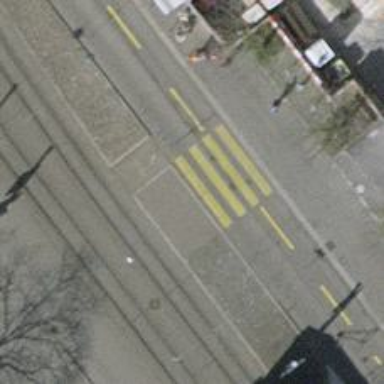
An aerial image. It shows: Kerb serving as barrier.